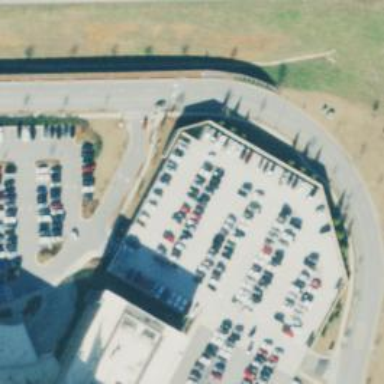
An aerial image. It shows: Multi-storey parking building.